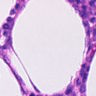
Metastatic tissue present: no